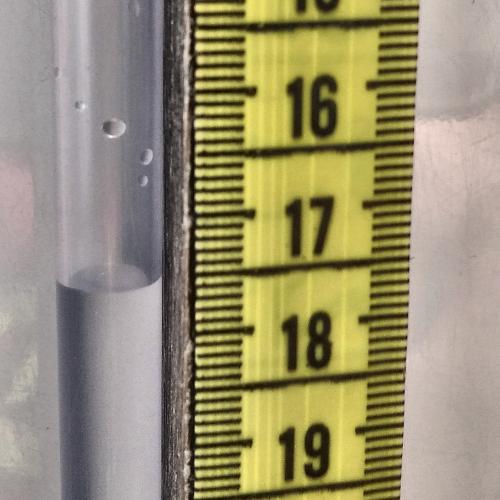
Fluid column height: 17.5 cm